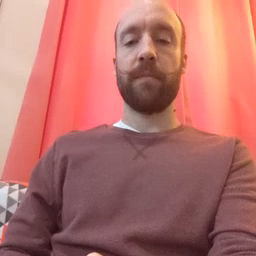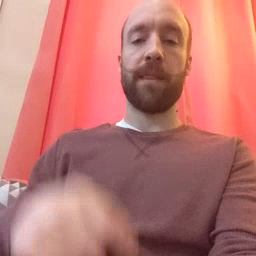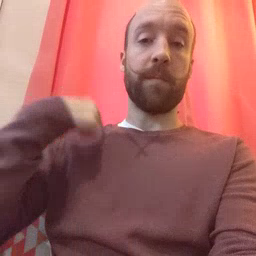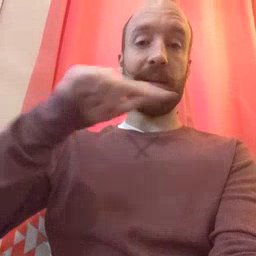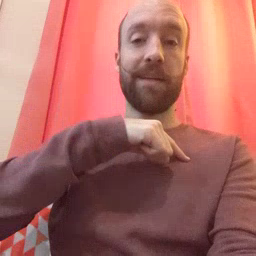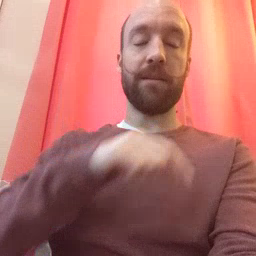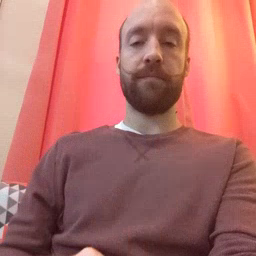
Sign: weus